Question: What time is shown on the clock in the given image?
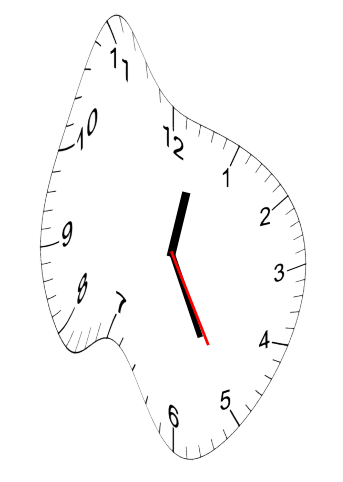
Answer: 12:25:25